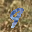
Label: 9